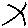
Label: line